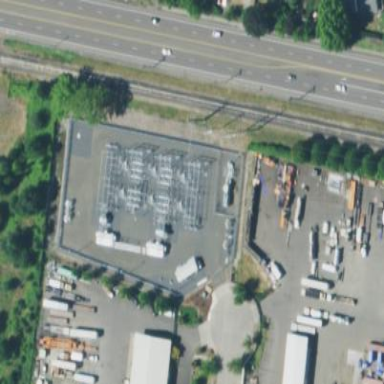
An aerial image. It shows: Minor distribution substation enclosed by chain link fence.